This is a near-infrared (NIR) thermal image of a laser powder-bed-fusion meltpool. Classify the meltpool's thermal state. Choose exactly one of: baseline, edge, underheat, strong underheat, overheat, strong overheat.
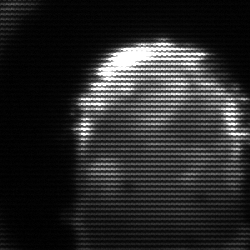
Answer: baseline